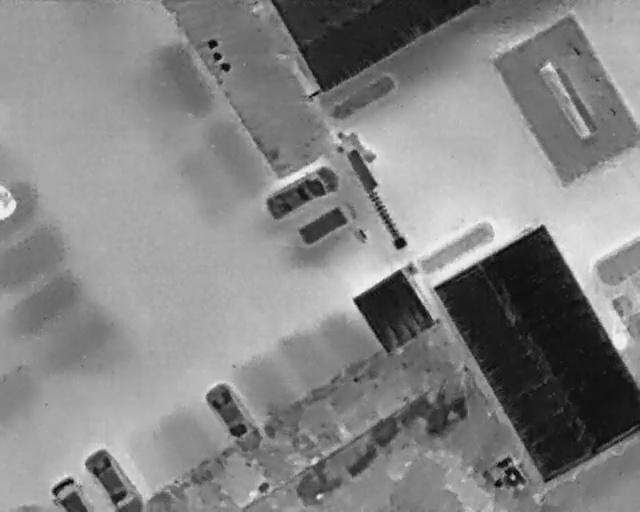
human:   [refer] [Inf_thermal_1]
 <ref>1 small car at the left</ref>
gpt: <box>[[-1, 37, 4, 41, 2]]</box>

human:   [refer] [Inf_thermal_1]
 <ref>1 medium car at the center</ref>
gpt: <box>[[44, 29, 49, 45, 152]]</box>